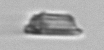
Label: detritus_transparent